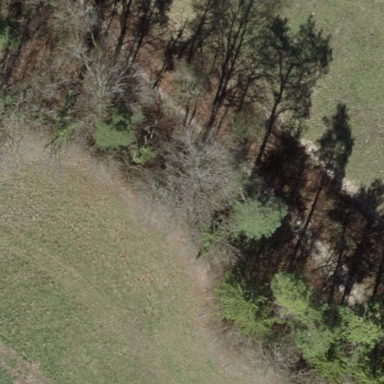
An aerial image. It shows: Forest with mixed types of leaves.